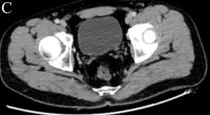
A 24-year-old man was diagnosed with a urachal leiomyosarcoma. One and a half years after surgery, contrast-enhanced CT examination (A-F) showed no recurrence of the tumor.
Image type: radiology (ct)